Question: I have a query that search for all accommodations in an order, sorted by day. When I check on the sever what query is executed, I see multiple join toward the same table on the same keys
'''
var parcourt = this.DataService.From<OrderItem>()
.Where(i => i.OrderId == orderId && i.Product.ProductTypeId == (int)ProductTypes.Accommodation)
.OrderBy(i => i.DayNumber)
.ThenBy(i => i.OrderItemId)
.Select(i => new
{
i.OrderItemId,
i.DayNumber,
i.Product.Establishment.Address,
i.Product.Establishment.Coordinates
});
'''
If you check the resulting SQL (as show by 'ToTraceString'), you can see two join on the 'Products' and 'Establishments' table.
'''
SELECT
[Project1].[OrderItemId] AS [OrderItemId],
[Project1].[DayNumber] AS [DayNumber],
[Project1].[Address] AS [Address],
[Project1].[EstablishmentId] AS [EstablishmentId],
[Project1].[Latitude] AS [Latitude],
[Project1].[Longitude] AS [Longitude]
FROM ( SELECT
[Extent1].[OrderItemId] AS [OrderItemId],
[Extent1].[DayNumber] AS [DayNumber],
[Extent4].[Address] AS [Address],
[Extent5].[EstablishmentId] AS [EstablishmentId],
[Extent5].[Latitude] AS [Latitude],
[Extent5].[Longitude] AS [Longitude]
FROM [dbo].[OrderItems] AS [Extent1]
INNER JOIN [dbo].[Products] AS [Extent2] ON [Extent1].[ProductId] = [Extent2].[ProductId]
LEFT OUTER JOIN [dbo].[Products] AS [Extent3] ON [Extent1].[ProductId] = [Extent3].[ProductId]
LEFT OUTER JOIN [dbo].[Establishments] AS [Extent4] ON [Extent3].[EstablishmentId] = [Extent4].[EstablishmentId]
LEFT OUTER JOIN [dbo].[Establishments] AS [Extent5] ON [Extent3].[EstablishmentId] = [Extent5].[EstablishmentId]
WHERE (1 = [Extent2].[ProductTypeId]) AND ([Extent1].[OrderId] = @p__linq__0)
) AS [Project1]
ORDER BY [Project1].[DayNumber] ASC, [Project1].[OrderItemId] ASC
'''
The table structure goes as follow (simplified):

This is the query
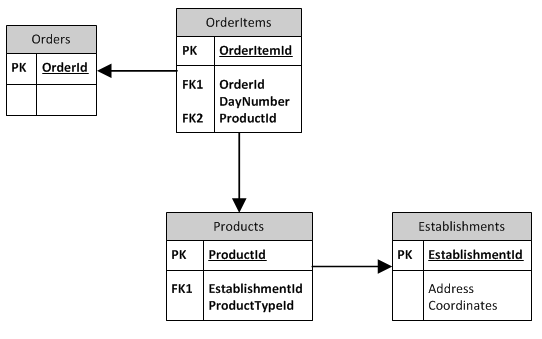
Answer: Could you try this query? I think if you call all your joins explicitly, it'll not create joins automatically.
'''
var parcourt = (from i in this.DataService.OrderItem
join p in this.DataService.Product on p.ProductId equals i.ProductId
join e in this.DataService.Establishments on e.EstablishmentId equals p.EstablishmentId
where i.OrderId == orderId && p.ProductTypeId == (int)ProductTypes.Accomodation
orderby i.DayNumber, i.OrderItemId
select new
{
i.OrderItemId,
i.DayNumber,
e.Address,
e.Coordinates
});
'''